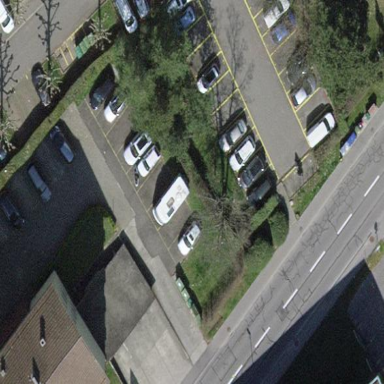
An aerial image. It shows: Parking available on the street side.